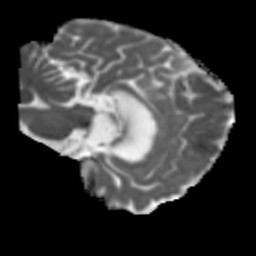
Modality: MD
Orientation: sagittal
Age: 65
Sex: female
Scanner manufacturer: siemens
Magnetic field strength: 3 T
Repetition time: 5.47 s
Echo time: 0.0854 s